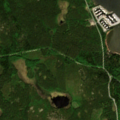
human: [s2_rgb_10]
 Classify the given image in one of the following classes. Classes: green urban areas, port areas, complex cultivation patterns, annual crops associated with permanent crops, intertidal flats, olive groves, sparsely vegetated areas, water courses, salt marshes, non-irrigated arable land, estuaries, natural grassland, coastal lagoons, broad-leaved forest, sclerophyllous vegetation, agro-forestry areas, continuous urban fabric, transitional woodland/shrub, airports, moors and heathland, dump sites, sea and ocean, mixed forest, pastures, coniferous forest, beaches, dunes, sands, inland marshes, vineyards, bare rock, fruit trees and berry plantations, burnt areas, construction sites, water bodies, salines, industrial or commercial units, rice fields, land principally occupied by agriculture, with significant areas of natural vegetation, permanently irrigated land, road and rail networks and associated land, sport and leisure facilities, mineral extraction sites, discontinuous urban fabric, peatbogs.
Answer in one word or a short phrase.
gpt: coniferous forest, mixed forest, sea and ocean